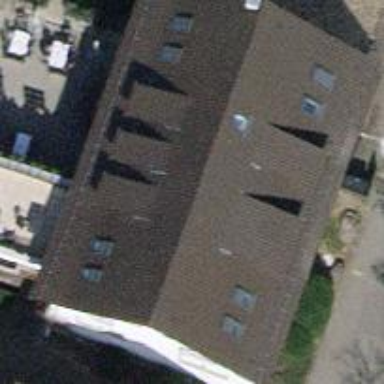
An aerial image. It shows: Restaurant.